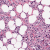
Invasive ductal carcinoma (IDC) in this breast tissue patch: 1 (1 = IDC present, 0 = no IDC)